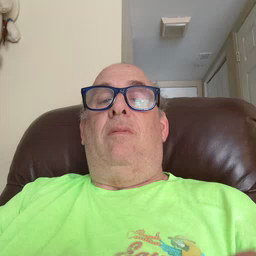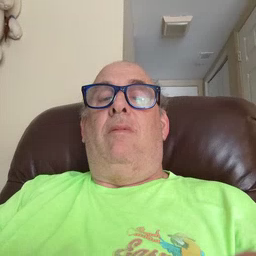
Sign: finger